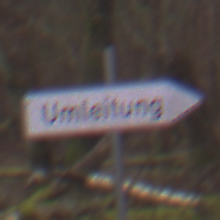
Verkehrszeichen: UmleitungswegweiserRechtsweisend
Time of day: Midday
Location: Outdoor (Nature)
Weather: Overcast
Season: Autumn
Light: Natural